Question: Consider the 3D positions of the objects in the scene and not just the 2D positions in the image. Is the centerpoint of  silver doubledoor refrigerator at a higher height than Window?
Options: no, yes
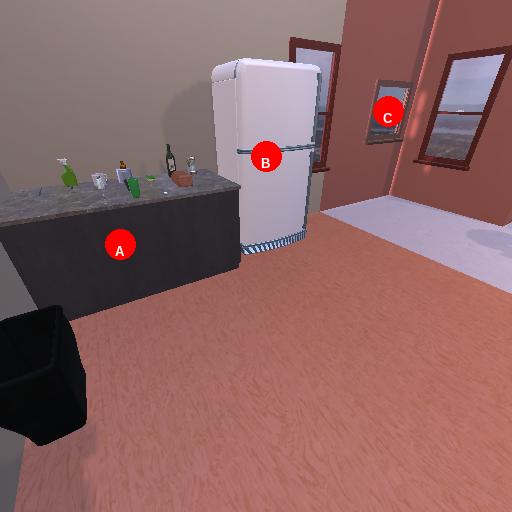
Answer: no